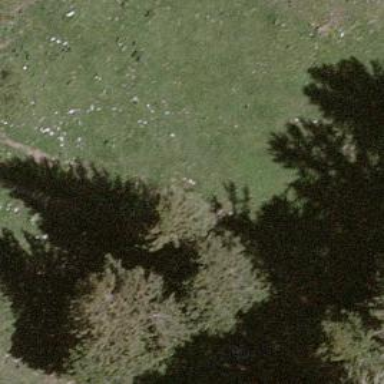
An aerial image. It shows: Beautiful tree in nature.